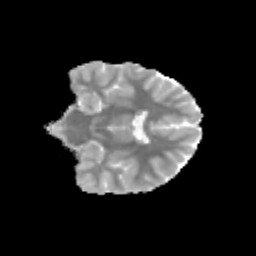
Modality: MD
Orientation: coronal
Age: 11
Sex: male
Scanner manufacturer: siemens
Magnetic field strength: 3 T
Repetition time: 3.8 s
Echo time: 0.07 s